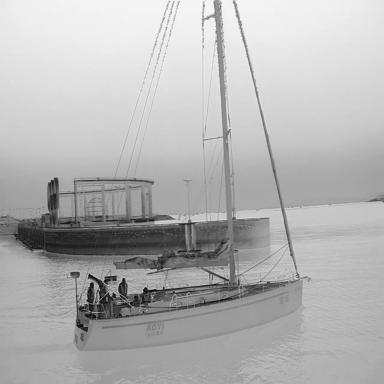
There are 13 objects shown in the infrared image, including seven sailboats, and six canoes.